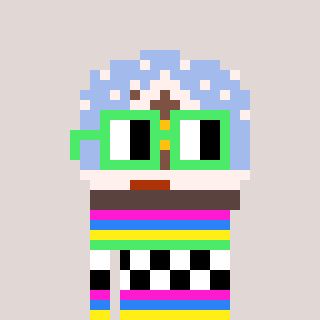
a pixel art character with square light green glasses, a snow globe-shaped head and a magenta-colored body on a warm background